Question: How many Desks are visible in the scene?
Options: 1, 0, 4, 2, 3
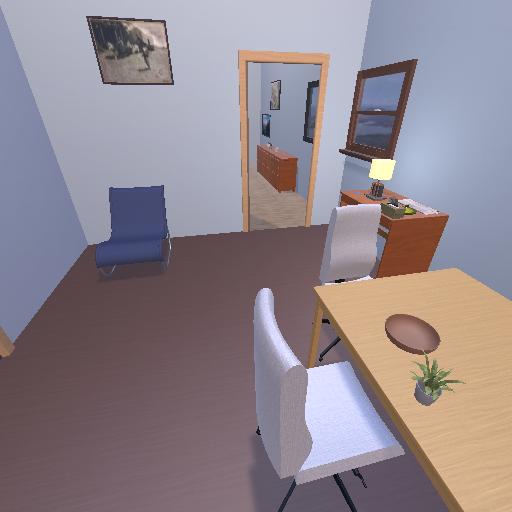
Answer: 1